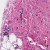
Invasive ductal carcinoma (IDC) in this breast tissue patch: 0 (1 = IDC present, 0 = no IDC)